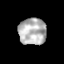
Tissue: skin
Cell type: Epithelial cells
Senescence score: 0.267
Nuclear area (px): 721
Mean DAPI intensity: 181.681